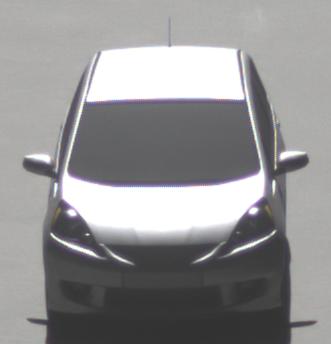
Make: Honda
Model: Jazz 1.2
Detailed model: Jazz (III) (11/08 - 04/11)
Model produced from: 2008/11
Model produced until: 2010/10
Doors: 5
Color: white
Road condition: dry road
Daytime: midday
Contrast: high contrast